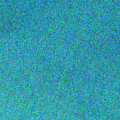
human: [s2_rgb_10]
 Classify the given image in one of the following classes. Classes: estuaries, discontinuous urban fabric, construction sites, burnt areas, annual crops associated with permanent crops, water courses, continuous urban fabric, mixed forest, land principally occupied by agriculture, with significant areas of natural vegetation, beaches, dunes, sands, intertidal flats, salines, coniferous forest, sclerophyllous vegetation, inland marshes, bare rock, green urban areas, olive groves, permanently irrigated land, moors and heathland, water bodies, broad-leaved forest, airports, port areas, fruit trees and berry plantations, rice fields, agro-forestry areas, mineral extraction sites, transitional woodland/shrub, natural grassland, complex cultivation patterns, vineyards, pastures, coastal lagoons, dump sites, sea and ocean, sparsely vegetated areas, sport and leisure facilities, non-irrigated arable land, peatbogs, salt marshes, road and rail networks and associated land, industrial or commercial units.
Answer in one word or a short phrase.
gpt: sea and ocean